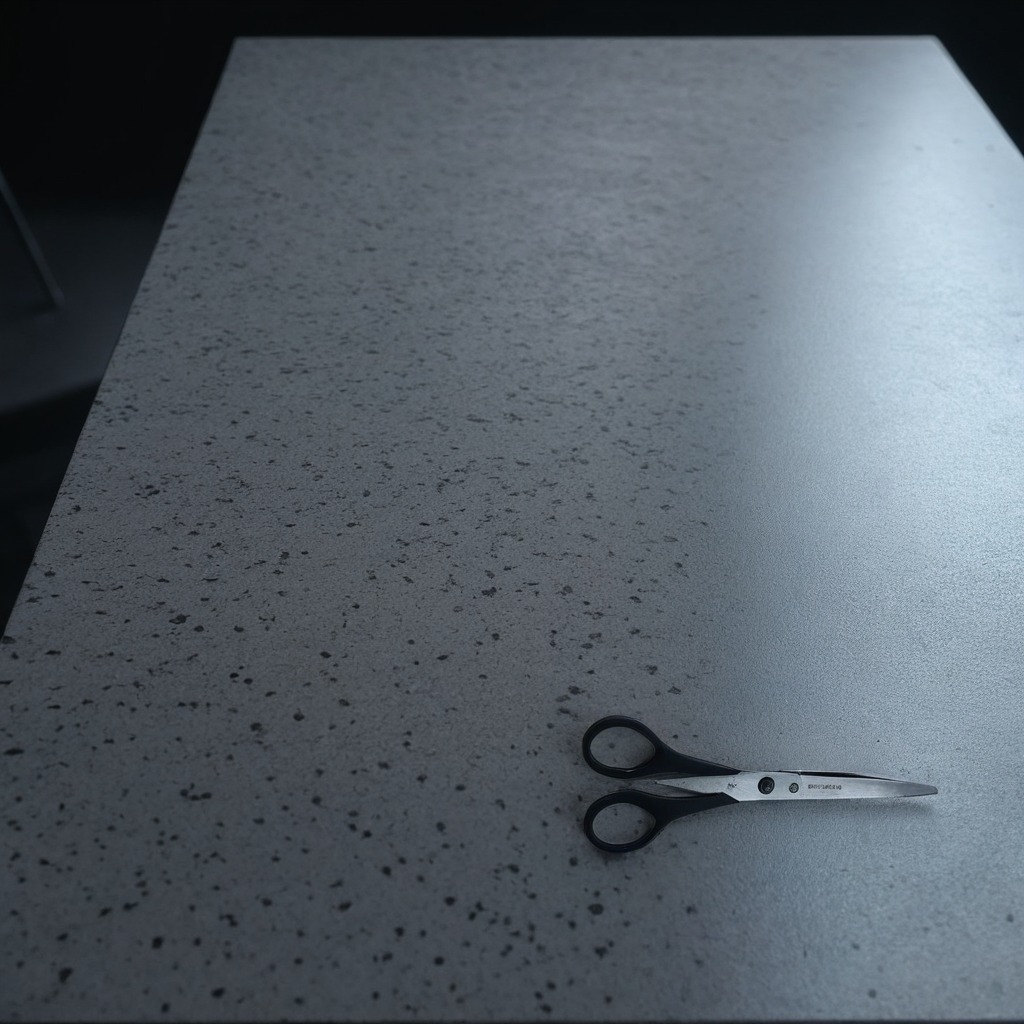
A scissor lying on a clean granite table inside a workshop at night.